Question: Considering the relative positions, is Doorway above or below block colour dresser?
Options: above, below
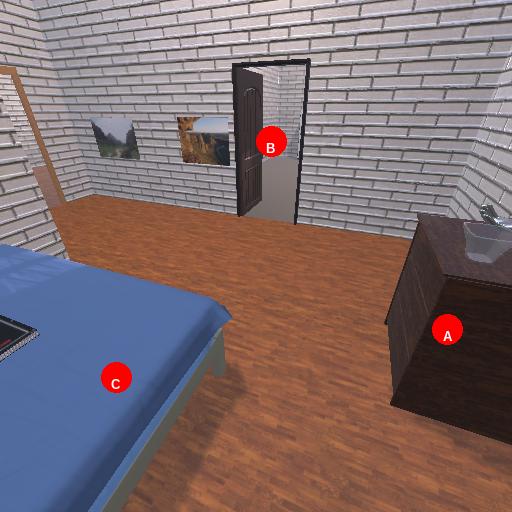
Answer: above